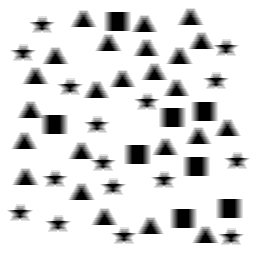
Squares: 8
Triangles: 24
Stars: 16
Total shapes: 48